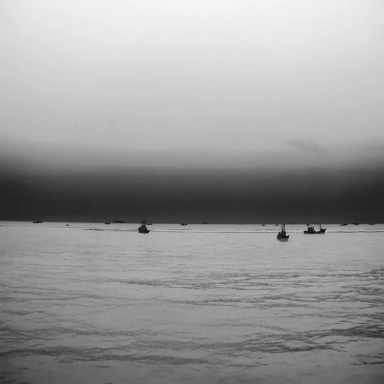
There are 13 bulk_carriers in the infrared image.